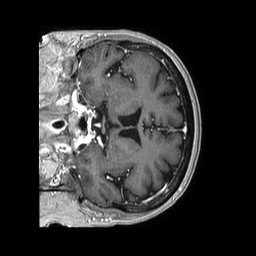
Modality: T1w
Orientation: coronal
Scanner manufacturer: philips
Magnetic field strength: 1.5 T
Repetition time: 0.007862 s
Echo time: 0.003654 s